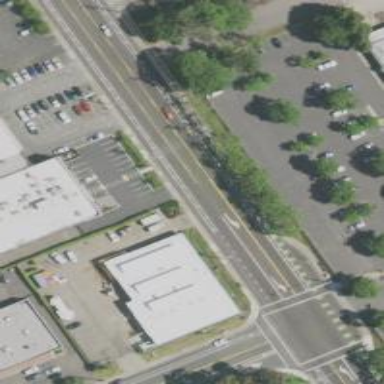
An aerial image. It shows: Unmarked crossing on the road.